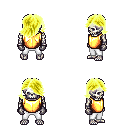
a pixel art fantasy rpg character, male body template, skeleton, gold chest armor, white pants, gold swoop hairstyle, metal gloves, four views (front, back, left, right), 2x2 character sprite sheet, small pixel art, hard edges, no anti-aliasing